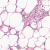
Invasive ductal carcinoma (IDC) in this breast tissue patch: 0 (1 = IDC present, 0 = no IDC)